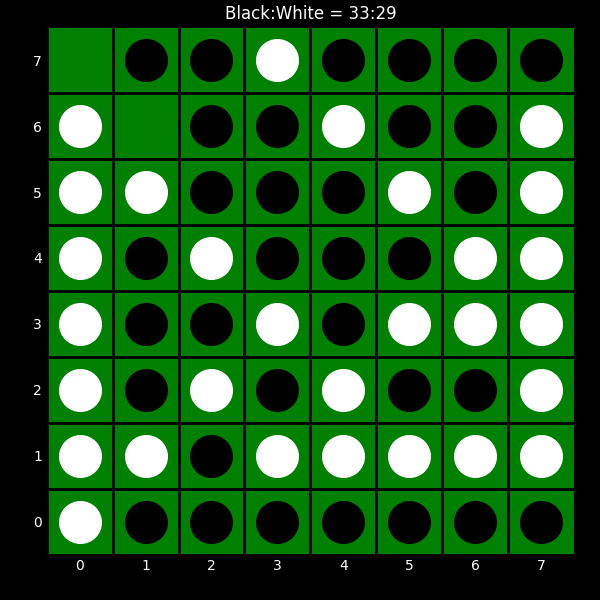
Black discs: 33
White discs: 29